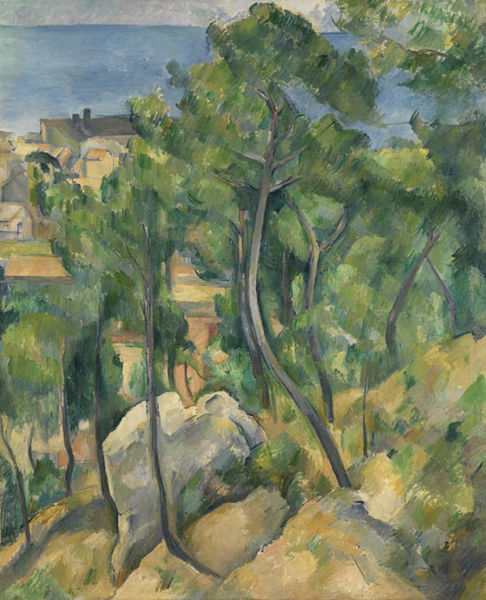
Titel: Blick auf das Meer bei L'Estaque
Künstler: Paul Cézanne
Standort: Karlsruhe
Institution: Staatliche Kunsthalle Karlsruhe
Schlagwörter: baum, berg, blau, blätter, felsen, gemälde, himmel, laub, meer, schatten, wasser, aquarell, baumstämme, bäume, cezanne, fluss, gelb, grob, grün, impressionismus, kubismus, landschaft, ocker, sand, see, stadt, äste, braun, frankreich, frau, grau, hell, licht, dach, gebäude, gras, haus, rot, weg, beige, expressionismus, hochformat, malerei, stein, steine, bild, öl, ast, baumstamm, birken, erde, feld, felder, horizont, häuser, hügel, natur, stamm, pastos, krone, wald, kamin, kamine, schornstein, landschft, aussicht, ornage, sommer, ort, perspektive, süden, moderne, abhang, acker, warm, berge, fels, gebirge, hang, dorf, dächer, giebel, mauer, schornsteine, ziegel, dunkelgrün, farbe, hellgrün, schattierung, landschaftsmalerei, steil, ölgemälde, stämme, duktus, monet, manet, ölfarbe, baumkrone, impression, ortschaft, versteckt, findlinge, wandern, zweig, farbflächen, paul, felsig, macke, gaugin, paul cezanne, manierismus, laubbäume, siedlung, felsbrocken, pinien, pinie, esse, verdeckt, imperssionismus, findling, chagall, toscana, beg, wals, mittelmeer, toskana, wachsen, kronen, hausa, franz marc, marc, von oben, impressionsmus, gegend, cesanne, farbabstufungen, felssen, czesanne, matiss, himmrl, vdf, tämme, ölgemalde, felsbrock, fesl, by, hpügel, vidute, bäune, ha, emil node, cézanne rote felsen, blick ins tal, cézannne, manes, manirsmus, vdö, szesanne, verdecktt, toscanna, gute luft, b�ume, <kust